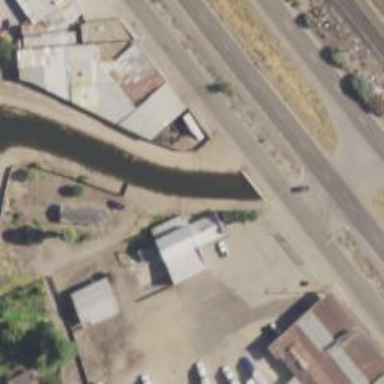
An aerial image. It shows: Culvert tunnel crossing over canal.